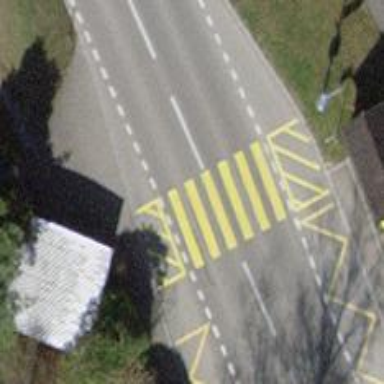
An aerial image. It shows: Marked crossing on footway.